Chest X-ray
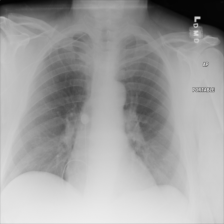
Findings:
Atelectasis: negative
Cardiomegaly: negative
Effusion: negative
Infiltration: negative
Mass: negative
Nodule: negative
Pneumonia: negative
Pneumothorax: negative
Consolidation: negative
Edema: negative
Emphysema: negative
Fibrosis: negative
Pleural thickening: negative
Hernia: negative